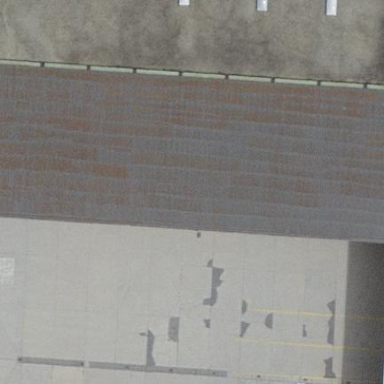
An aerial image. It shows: View of roof of building.